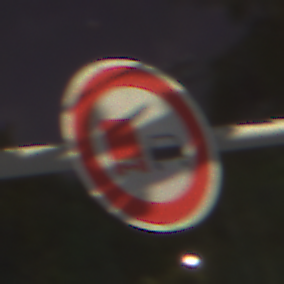
Verkehrszeichen: UeberholverbotKraftfahrzeuge
Umgebung: Outdoor, Suburban
Tageszeit: Night
Wetter: PartlyCloudy
Licht: Artificial
Jahreszeit: NotSpecified
Kontrast: HighContrast